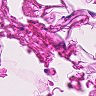
Metastatic tissue present: no